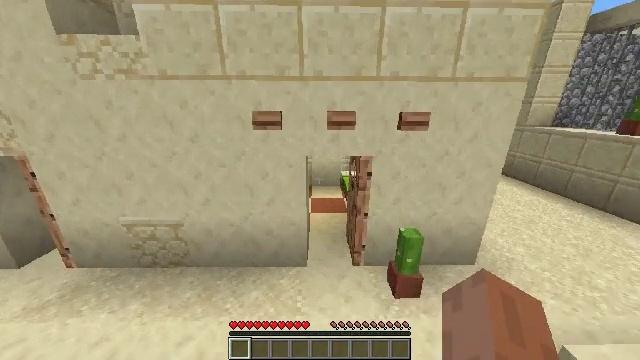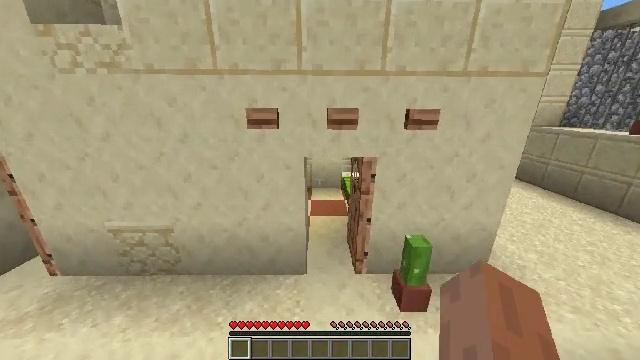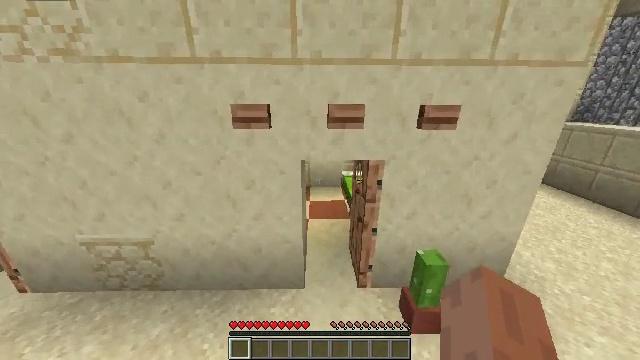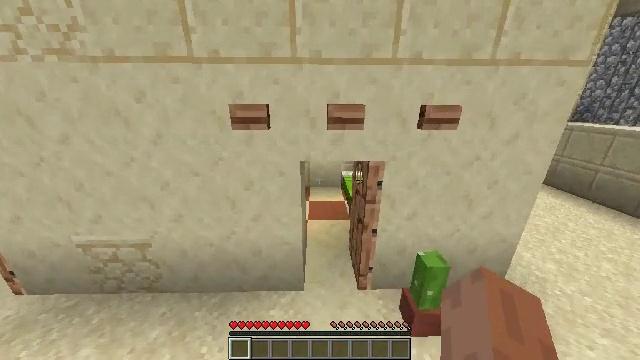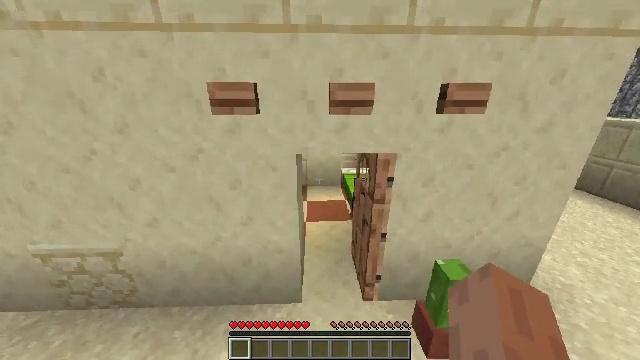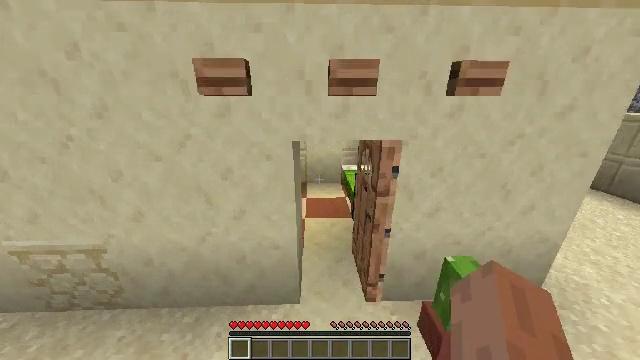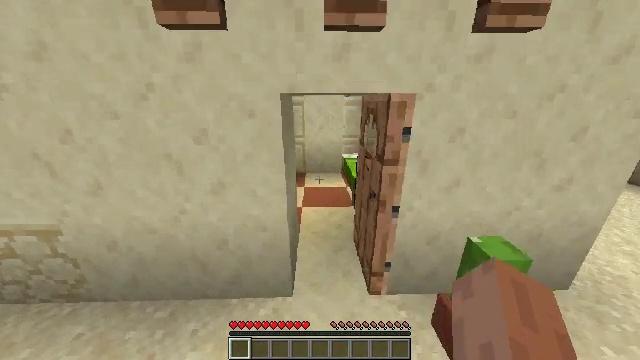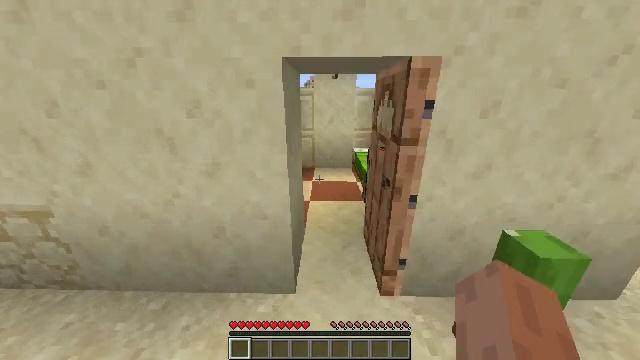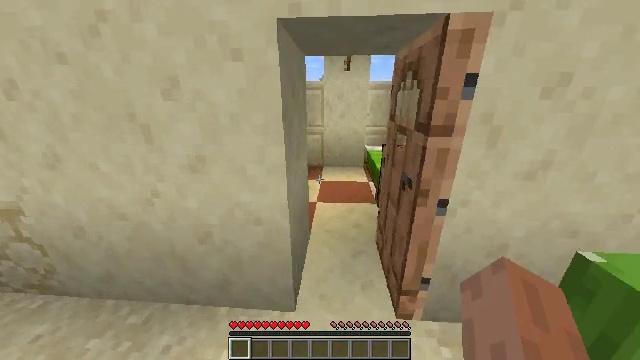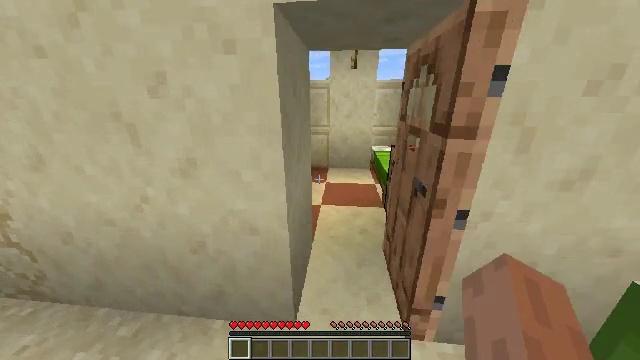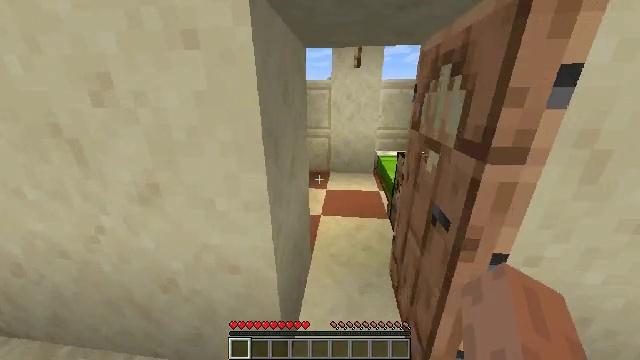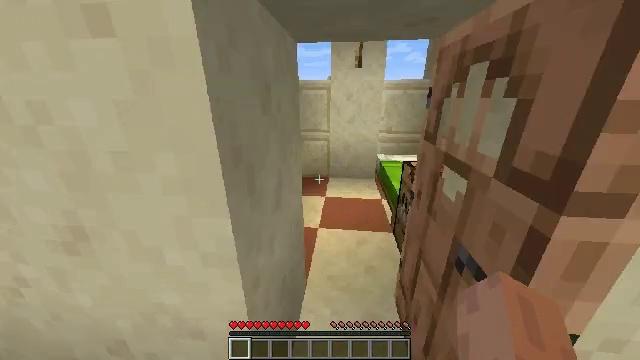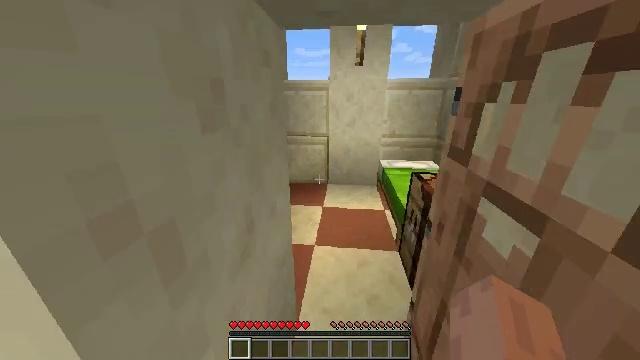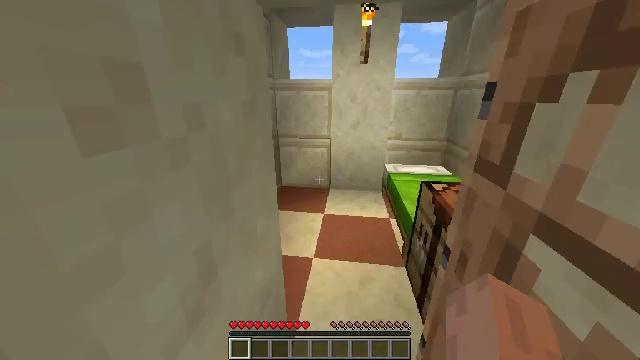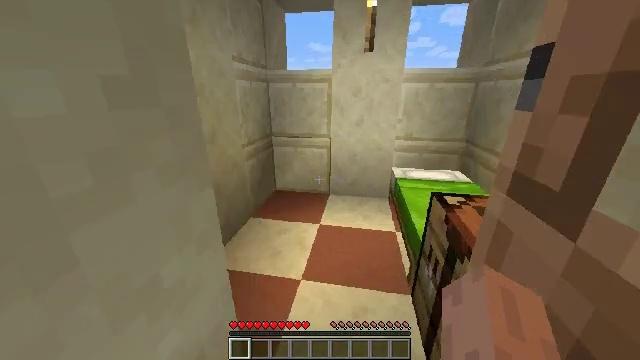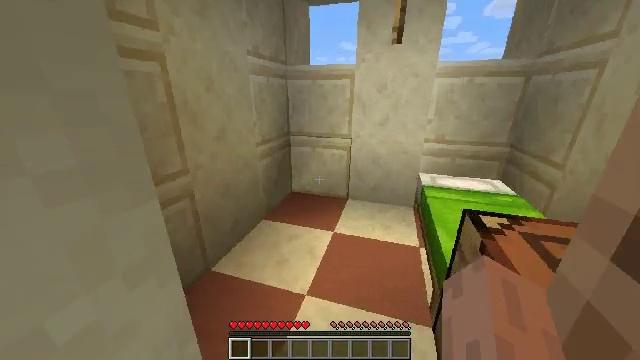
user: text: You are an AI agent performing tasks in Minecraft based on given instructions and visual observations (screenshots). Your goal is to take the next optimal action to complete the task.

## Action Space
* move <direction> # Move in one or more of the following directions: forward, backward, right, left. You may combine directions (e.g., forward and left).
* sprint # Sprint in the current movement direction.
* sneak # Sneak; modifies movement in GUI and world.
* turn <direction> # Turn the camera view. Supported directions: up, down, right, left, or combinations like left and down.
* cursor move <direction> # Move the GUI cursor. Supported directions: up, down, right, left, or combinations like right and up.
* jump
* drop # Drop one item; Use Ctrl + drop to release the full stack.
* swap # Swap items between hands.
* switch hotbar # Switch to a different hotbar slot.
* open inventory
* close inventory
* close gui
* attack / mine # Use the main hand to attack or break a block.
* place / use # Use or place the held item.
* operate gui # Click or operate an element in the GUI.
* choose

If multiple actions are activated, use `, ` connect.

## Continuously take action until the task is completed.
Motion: motion action
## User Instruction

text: Drop a hay block.
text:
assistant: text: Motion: move forward, sprint, attack / mine
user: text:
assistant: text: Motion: move forward, sprint, turn down, attack / mine
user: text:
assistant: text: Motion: move forward, sprint, attack / mine
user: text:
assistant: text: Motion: move forward and move right, sprint, attack / mine
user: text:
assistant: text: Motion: move forward and move right, sprint, attack / mine
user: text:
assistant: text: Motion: move forward and move right, sprint, attack / mine
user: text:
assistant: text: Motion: move forward, sprint, turn left, attack / mine
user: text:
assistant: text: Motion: move forward, sprint, turn left, attack / mine
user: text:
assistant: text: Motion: move forward, sprint, turn left, attack / mine
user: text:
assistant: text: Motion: move forward, sprint, attack / mine
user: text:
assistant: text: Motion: move forward, sprint, attack / mine
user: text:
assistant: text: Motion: move forward, sprint, attack / mine
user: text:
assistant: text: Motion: move forward and move right, sprint, turn left, attack / mine
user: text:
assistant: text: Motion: move forward and move right, sprint, turn left, attack / mine
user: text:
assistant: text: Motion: move forward and move right, sprint, turn left, attack / mine
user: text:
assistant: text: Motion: move forward and move right, sprint, turn left, attack / mine
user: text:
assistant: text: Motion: move forward and move right, turn left, attack / mine
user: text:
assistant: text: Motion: move forward, turn left, attack / mine
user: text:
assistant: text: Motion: turn left, attack / mine
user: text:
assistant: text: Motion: turn left, attack / mine
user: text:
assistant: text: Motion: turn left, attack / mine
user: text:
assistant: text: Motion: move forward, turn left and up, attack / mine
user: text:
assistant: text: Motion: move forward, turn left and up, attack / mine
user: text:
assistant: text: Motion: move forward, sprint, turn up, attack / mine
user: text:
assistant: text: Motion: move forward, sprint, attack / mine
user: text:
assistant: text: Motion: move forward, sprint, attack / mine
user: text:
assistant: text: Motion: move forward, sprint, attack / mine
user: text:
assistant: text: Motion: move forward, sprint, turn right and up, attack / mine
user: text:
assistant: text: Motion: move forward, sprint, turn right, attack / mine
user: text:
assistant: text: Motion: move forward, sprint, turn right, attack / mine